Aerial crown-view tile of a tropical tree (Barro Colorado Island, Panama), acquired 20250818:
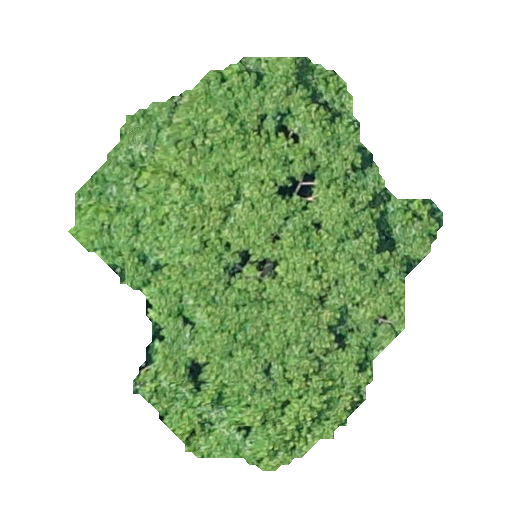
Species: Zanthoxylum ekmanii
GBIF accepted scientific name: Zanthoxylum ekmanii
Crown area: 139.061 m²